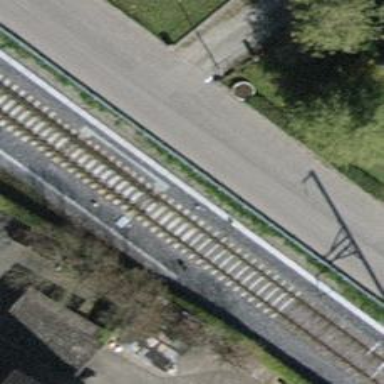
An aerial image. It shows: Railway switch.